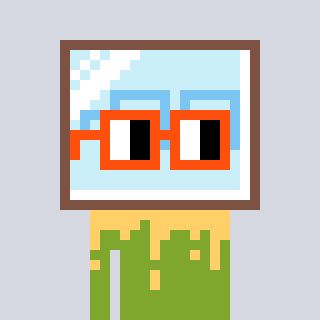
a pixel art character with square orange glasses, a mirror-shaped head and a slimegreen-colored body on a cool background